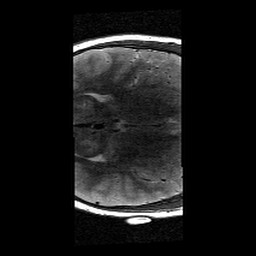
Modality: T2w
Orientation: axial
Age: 10
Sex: male
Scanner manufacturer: siemens
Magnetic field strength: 3 T
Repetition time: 9.23 s
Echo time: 0.067 s